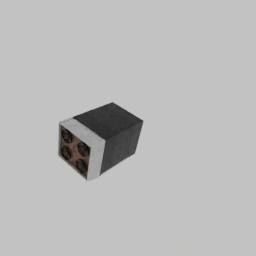
Label: appliances